Field crop: maize
Growth stage: 2
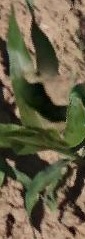
Species: maize